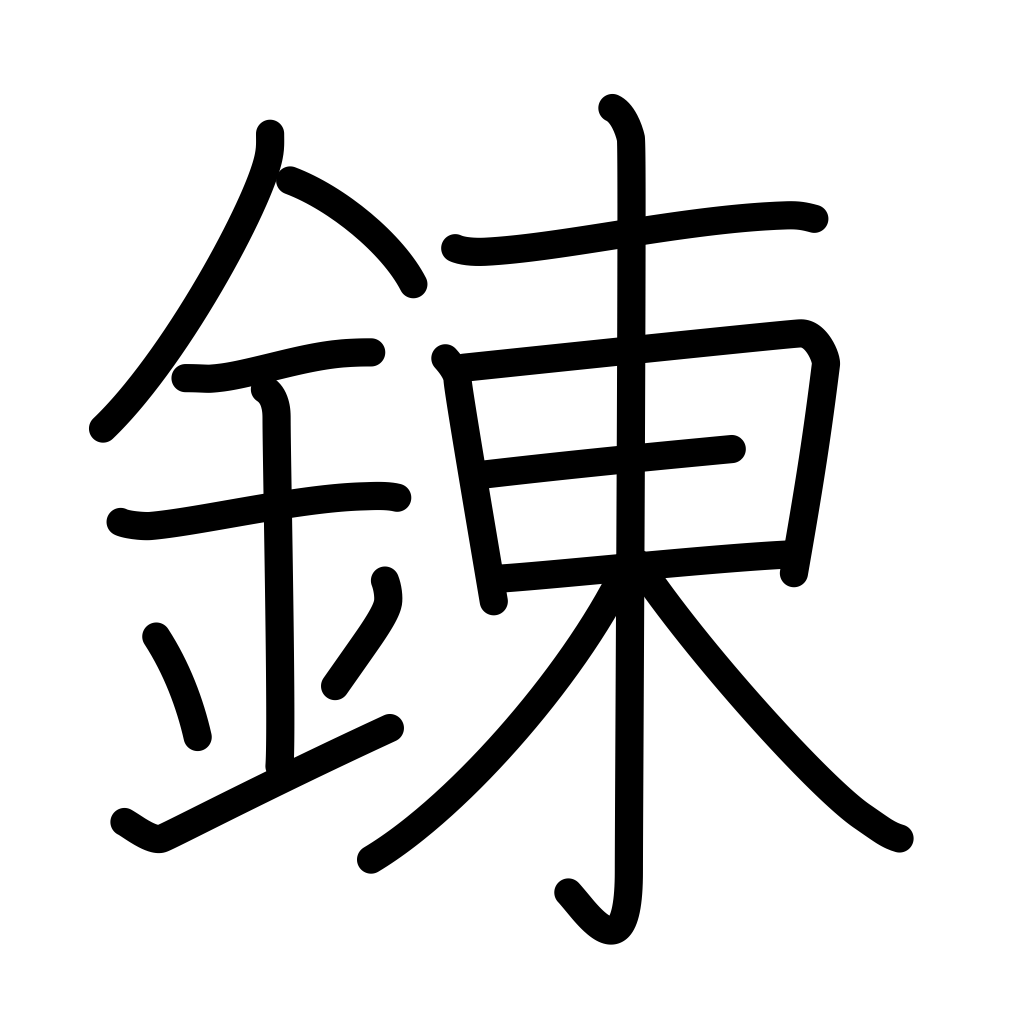
Meaning: tempering, refine, drill, train, polish